Question: I want to make this shape in my android project. how can I make this shape using shape?

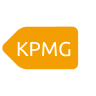
Answer: Create a Custom Drawable Class like this
'''
import android.graphics.Canvas;
import android.graphics.Color;
import android.graphics.ColorFilter;
import android.graphics.Paint;
import android.graphics.Path;
import android.graphics.PixelFormat;
import android.graphics.Rect;
import android.graphics.drawable.Drawable;
import androidx.annotation.NonNull;
import androidx.annotation.Nullable;
public class ArrowDrawable extends Drawable {
private Rect mBounds;
private Paint mDrawPaint;
public ArrowDrawable() {
mDrawPaint=new Paint(Paint.ANTI_ALIAS_FLAG);
mDrawPaint.setColor(Color.BLUE);
}
@Override
public void draw(@NonNull Canvas canvas) {
mBounds=getBounds();
Path path=new Path();
path.moveTo(mBounds.left,mBounds.bottom/2);
path.lineTo(mBounds.right/8,mBounds.top);
path.lineTo(mBounds.right,mBounds.top);
path.lineTo(mBounds.right,mBounds.bottom);
path.lineTo(mBounds.right/8,mBounds.bottom);
path.lineTo(mBounds.left,mBounds.bottom/2);
canvas.drawPath(path,mDrawPaint);
}
@Override
public void setAlpha(int alpha) {
mDrawPaint.setAlpha(alpha);
}
@Override
public void setColorFilter(@Nullable ColorFilter colorFilter) {
mDrawPaint.setColorFilter(colorFilter);
}
@Override
public int getOpacity() {
return PixelFormat.TRANSLUCENT;
}
}
'''
Set the 'Drawable' to the 'TextView'
'''
ArrowDrawable arrowDrawable=new ArrowDrawable();
textView.setBackground(arrowDrawable);
'''